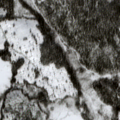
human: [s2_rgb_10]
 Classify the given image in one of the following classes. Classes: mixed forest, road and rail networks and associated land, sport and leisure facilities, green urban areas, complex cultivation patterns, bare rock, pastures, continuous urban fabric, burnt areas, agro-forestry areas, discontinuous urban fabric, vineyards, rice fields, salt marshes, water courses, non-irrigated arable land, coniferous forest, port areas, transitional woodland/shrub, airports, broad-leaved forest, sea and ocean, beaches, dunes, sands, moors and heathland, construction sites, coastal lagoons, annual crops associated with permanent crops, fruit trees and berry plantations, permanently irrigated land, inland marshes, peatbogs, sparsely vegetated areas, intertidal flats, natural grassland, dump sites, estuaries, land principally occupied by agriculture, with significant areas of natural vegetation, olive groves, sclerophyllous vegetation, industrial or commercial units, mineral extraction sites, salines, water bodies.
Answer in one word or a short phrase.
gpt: coniferous forest, transitional woodland/shrub